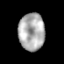
Tissue: prostate
Cell type: T cells
Senescence score: 0.2274
Nuclear area (px): 953
Mean DAPI intensity: 173.596